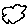
Label: cloud